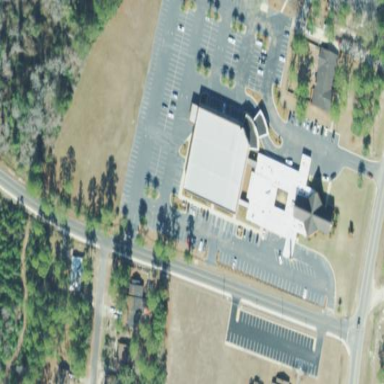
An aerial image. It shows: Building that is place of worship.